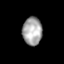
Tissue: skin
Cell type: Epithelial cells
Senescence score: 0.2859
Nuclear area (px): 537
Mean DAPI intensity: 165.652